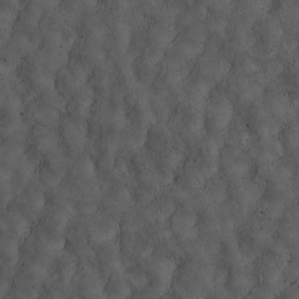
Label: non_frost